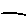
Label: line